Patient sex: F
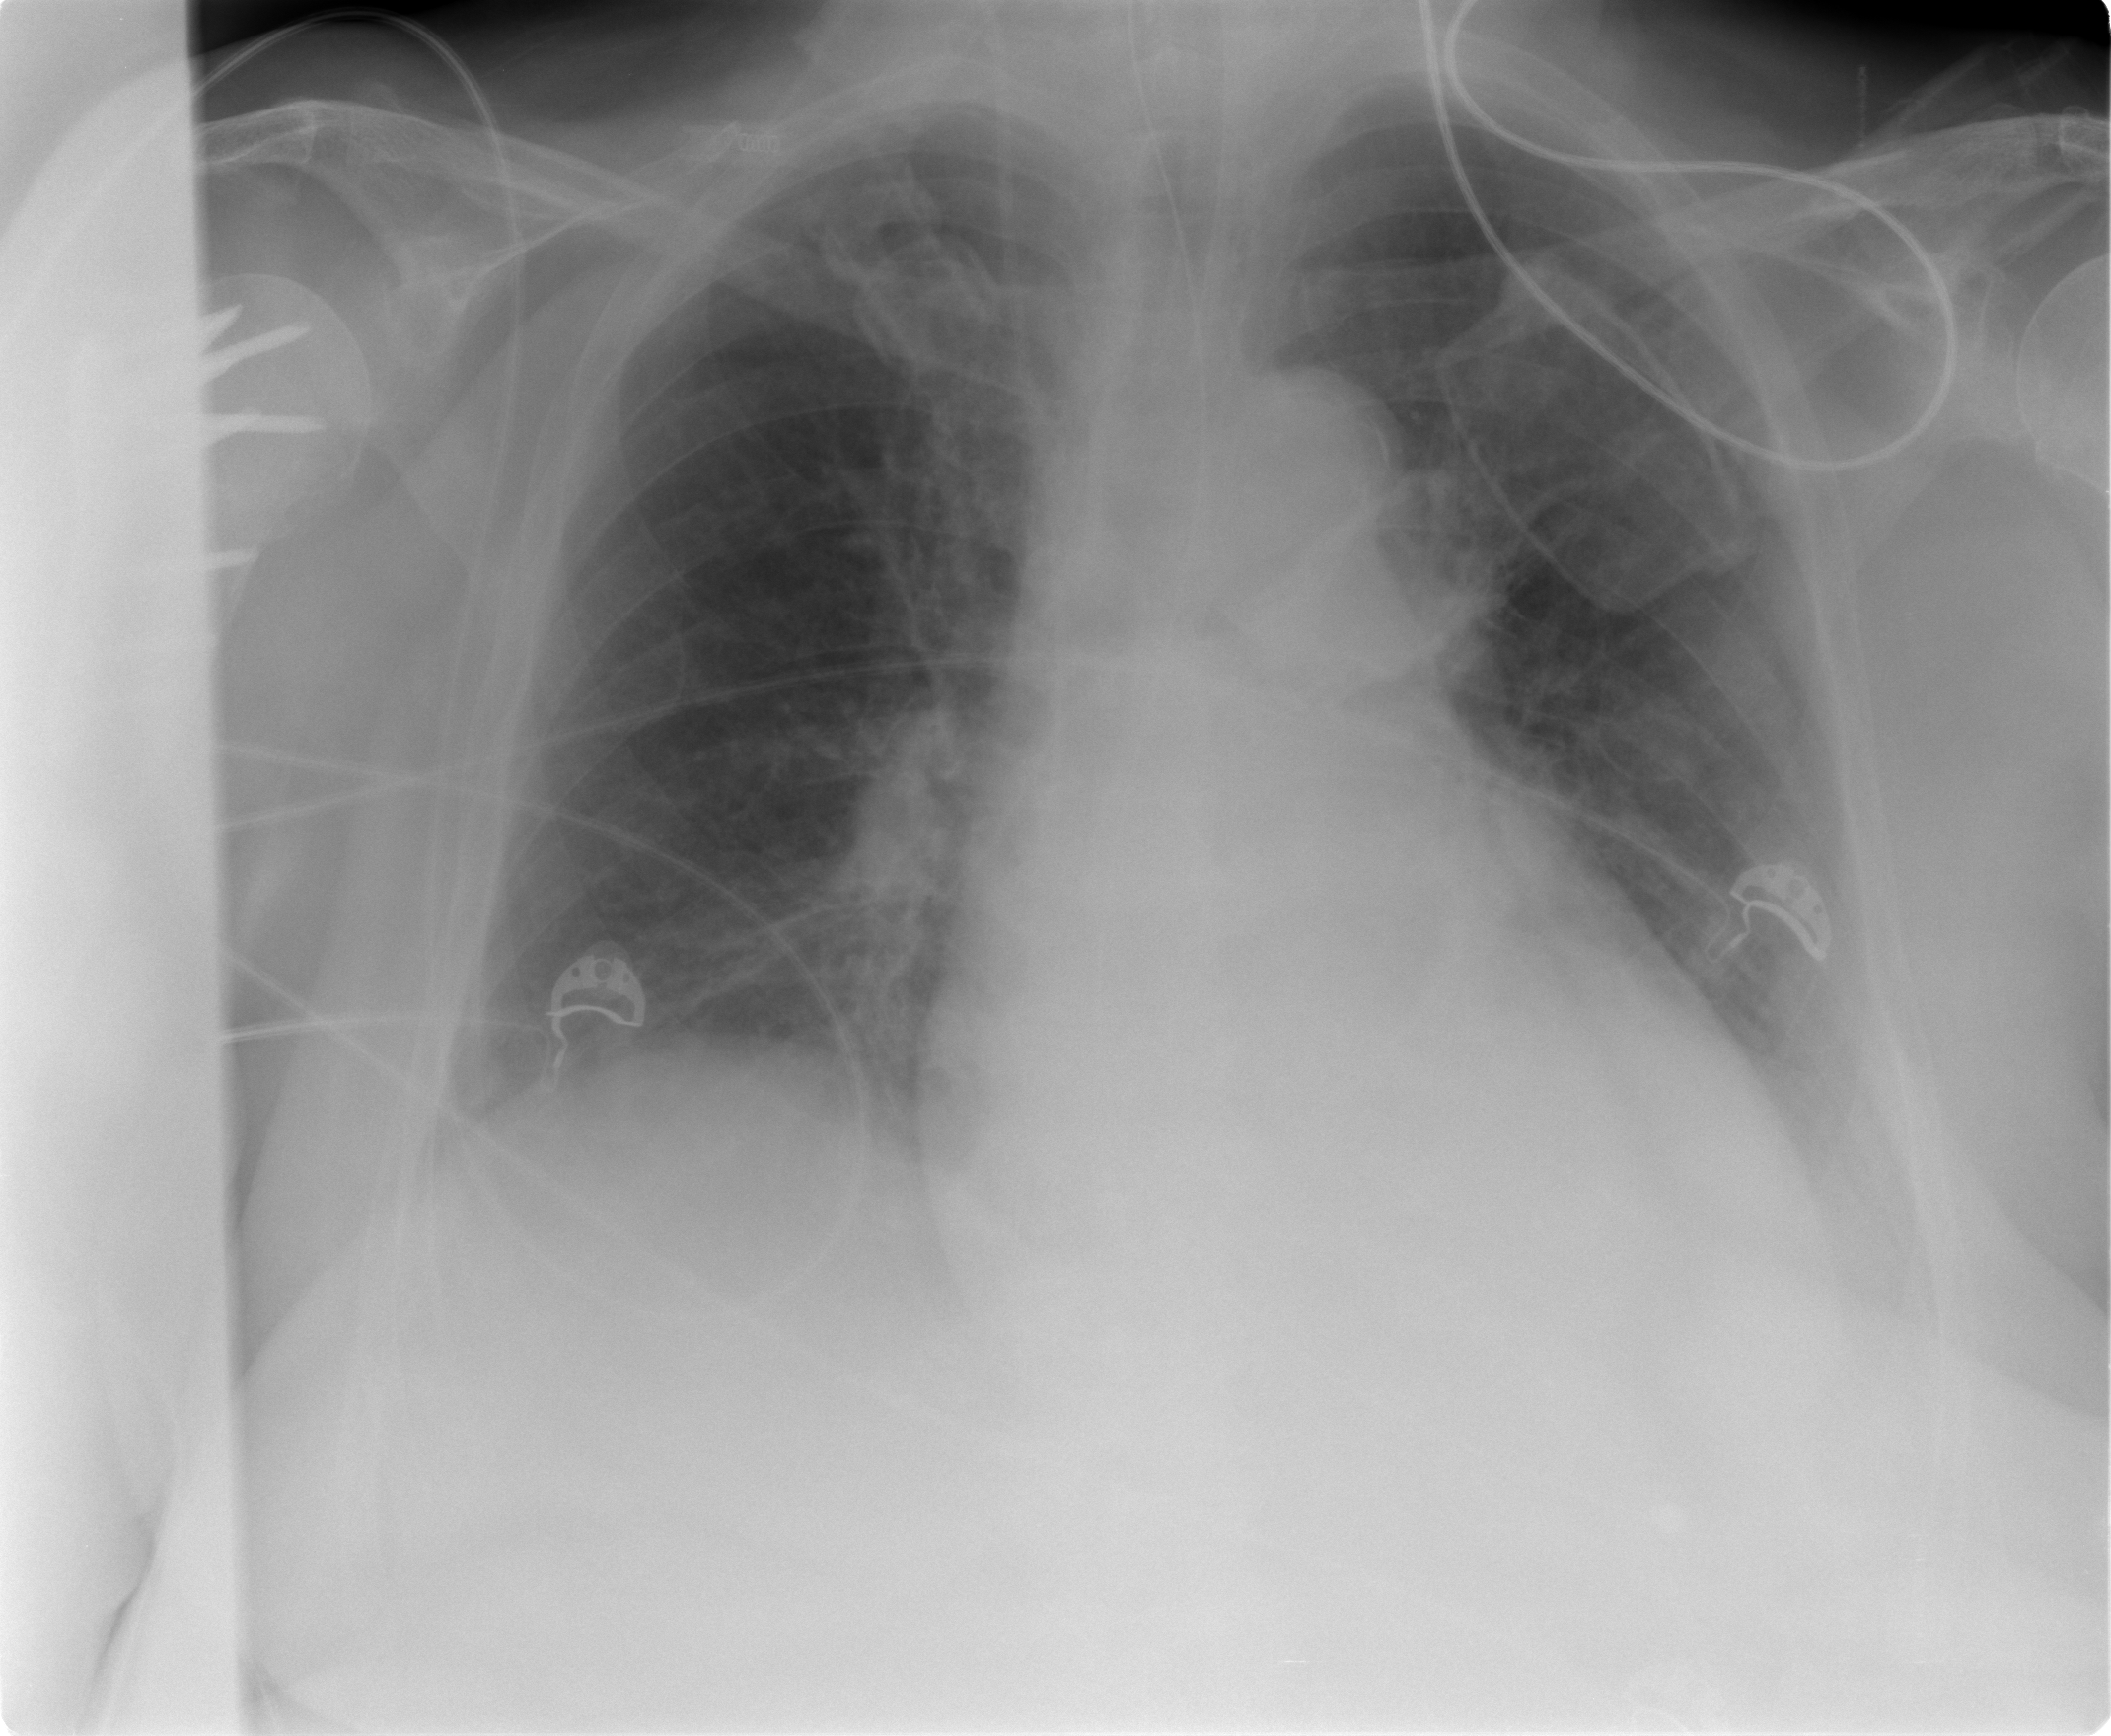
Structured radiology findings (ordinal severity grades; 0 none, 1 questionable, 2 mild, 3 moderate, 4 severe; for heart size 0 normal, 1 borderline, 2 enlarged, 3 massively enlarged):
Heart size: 2
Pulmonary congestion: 1
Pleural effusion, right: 0
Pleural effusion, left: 0
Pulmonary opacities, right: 0
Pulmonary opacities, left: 0
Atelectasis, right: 0
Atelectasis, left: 1